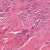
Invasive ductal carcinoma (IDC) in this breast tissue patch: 0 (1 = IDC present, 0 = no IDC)